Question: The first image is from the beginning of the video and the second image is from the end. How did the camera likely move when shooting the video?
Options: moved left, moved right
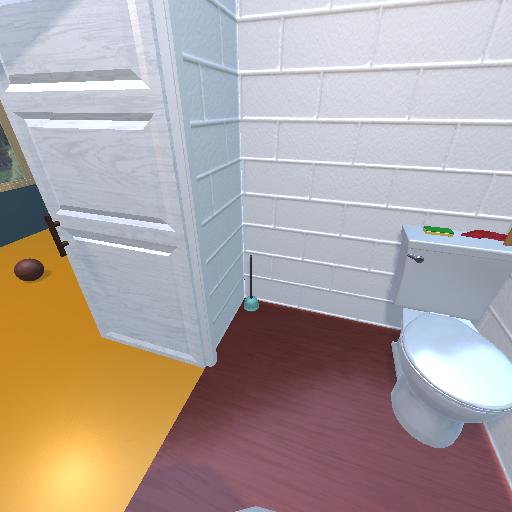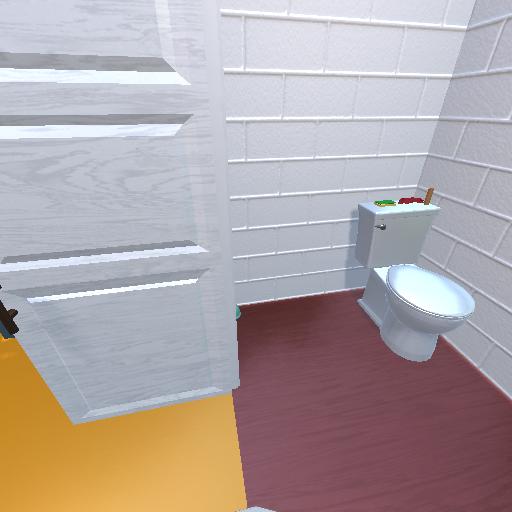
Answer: moved left